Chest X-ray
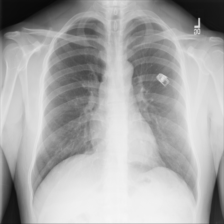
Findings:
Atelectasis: negative
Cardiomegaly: negative
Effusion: negative
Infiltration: negative
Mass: negative
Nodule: negative
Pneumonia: negative
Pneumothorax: negative
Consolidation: negative
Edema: negative
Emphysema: positive
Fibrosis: negative
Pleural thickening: negative
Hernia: negative